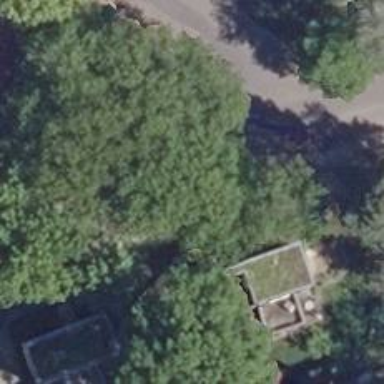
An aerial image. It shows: Single tag "natural: tree."